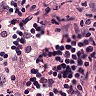
Metastatic tissue present: no